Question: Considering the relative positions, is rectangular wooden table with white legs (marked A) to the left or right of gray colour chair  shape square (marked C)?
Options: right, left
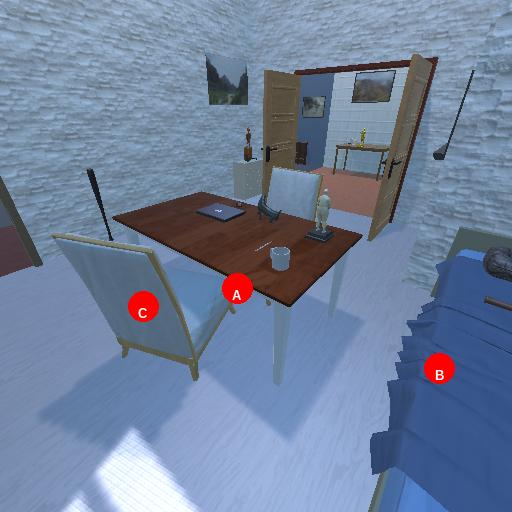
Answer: right